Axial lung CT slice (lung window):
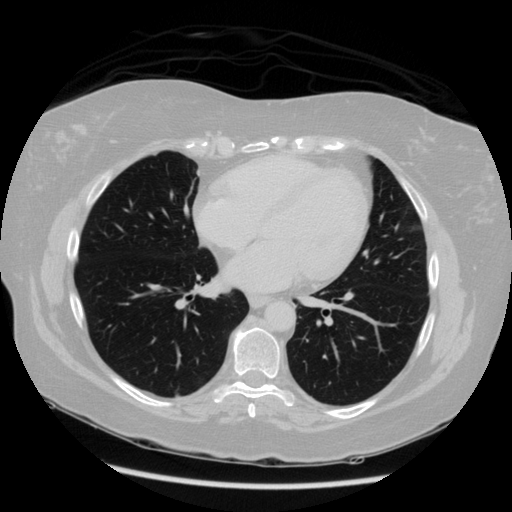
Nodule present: no